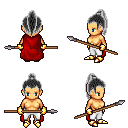
a pixel art fantasy rpg character, female body template, human, tanned skin, red cape, white pants, gray long topknot hairstyle, gold gloves, gold boots, spear, four views (front, back, left, right), 2x2 character sprite sheet, small pixel art, hard edges, no anti-aliasing